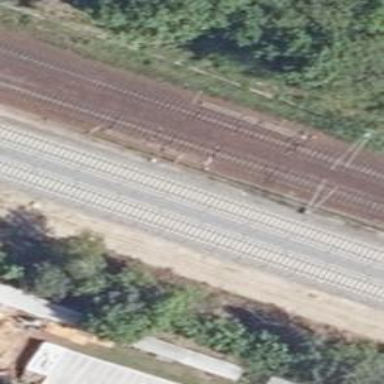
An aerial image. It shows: Railway switch with the turnout on the left side.